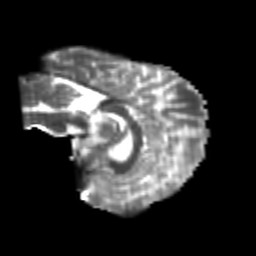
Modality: T2w
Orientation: sagittal
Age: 25
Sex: female
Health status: healthy
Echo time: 0.074 s